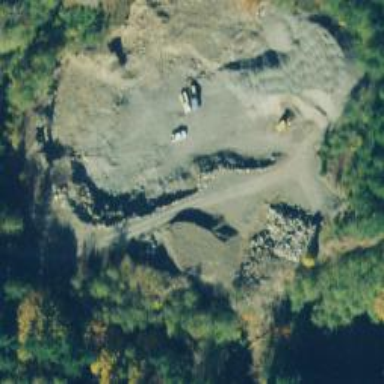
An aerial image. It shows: Quarry area.